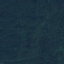
Land use / land cover: Forest